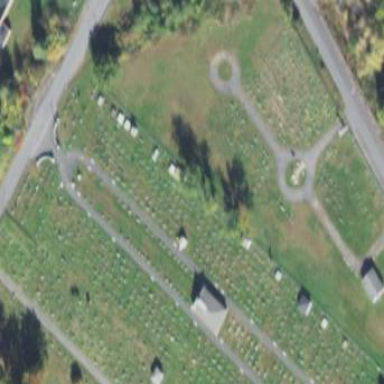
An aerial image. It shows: Cemetery.